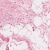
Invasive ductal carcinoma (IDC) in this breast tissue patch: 0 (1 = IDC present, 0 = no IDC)